Interaction volume radius: 5 \u00c5
Interaction volume height: 25 \u00c5
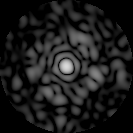
Disorder parameter: 0.8582